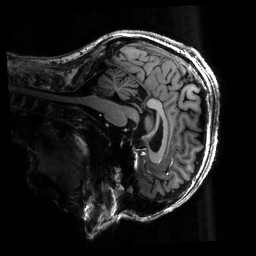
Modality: T1w
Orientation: sagittal
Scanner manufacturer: siemens
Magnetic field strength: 6.98 T
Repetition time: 2.3 s
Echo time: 0.00273 s